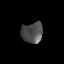
Tissue: prostate
Cell type: Epithelial cells
Senescence score: 0.2854
Nuclear area (px): 423
Mean DAPI intensity: 81.158